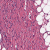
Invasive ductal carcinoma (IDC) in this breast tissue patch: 0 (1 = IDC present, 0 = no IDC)